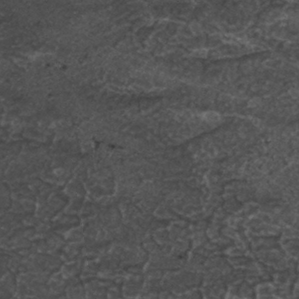
Label: frost